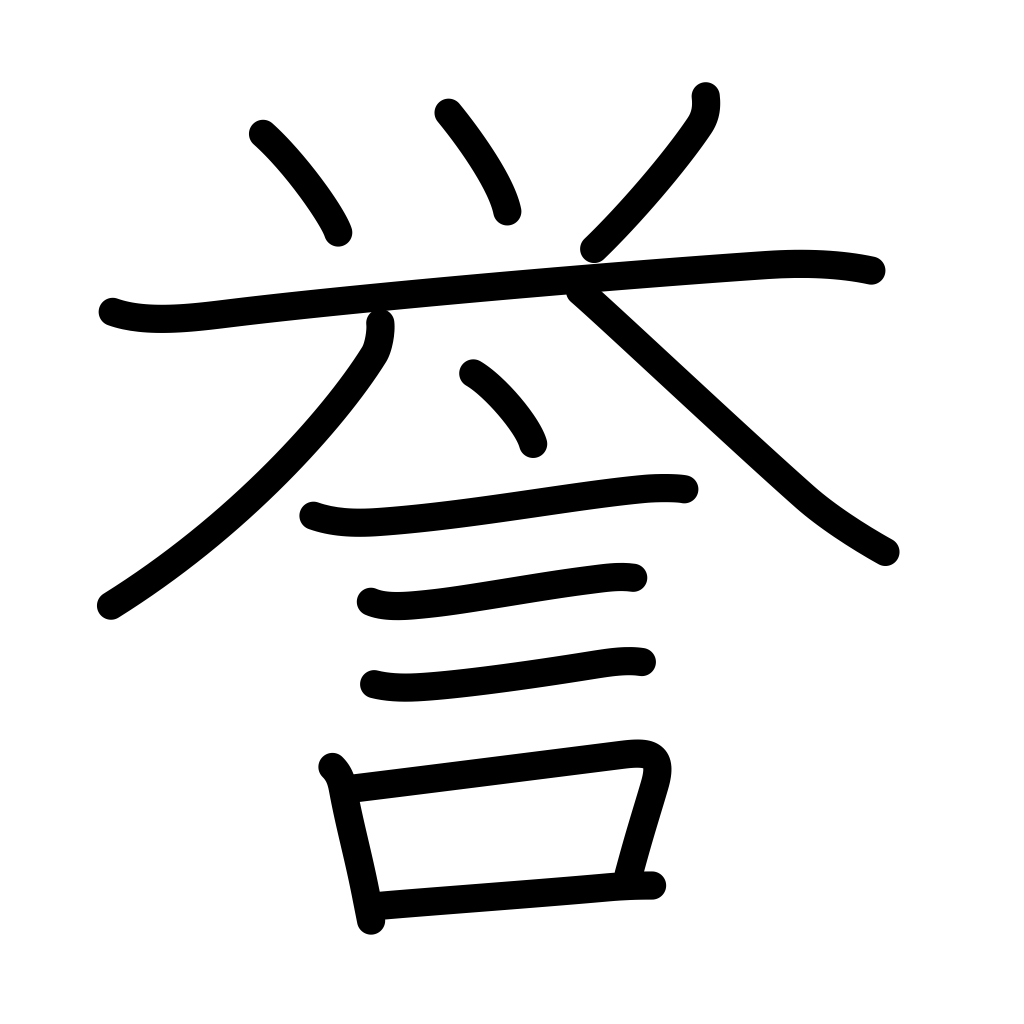
Meaning: reputation, praise, honor, glory